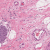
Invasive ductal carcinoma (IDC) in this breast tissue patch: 0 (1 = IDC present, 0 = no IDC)